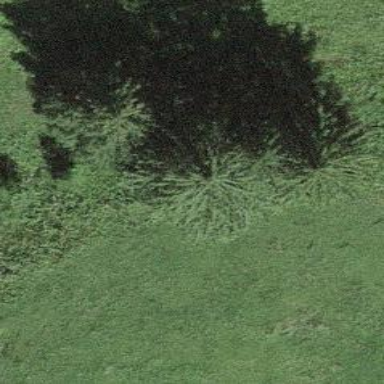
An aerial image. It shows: Beautiful tree in nature.